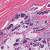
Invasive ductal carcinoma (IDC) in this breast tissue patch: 0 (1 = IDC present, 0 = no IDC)